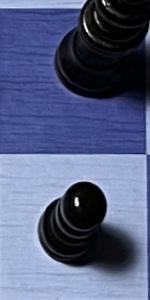
Label: Pawn_Black